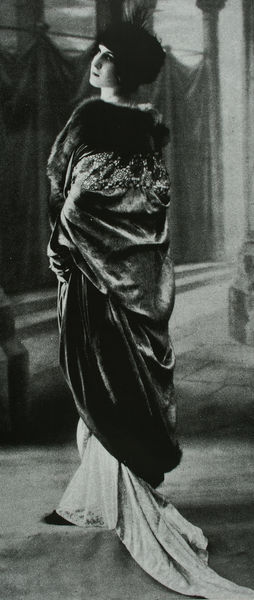
Titel: Abendmantel von Martial & Armand
Künstler: Félix
Standort: viele Standorte
Institution: viele Standorte
Schlagwörter: weiß, elegant, fenster, frau, hut, kleid, rücken, schaufenster, schwarz, strasse, säulen, falten, kragen, pelz, vorhang, mantel, pose, stickerei, saum, fell, schleppe, pflaster, haltung, robe, stufe, foto, puppe, photo, pelzkragen, staße, abendrobe, schuuhe, strsse